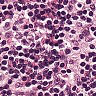
Metastatic tissue present: no